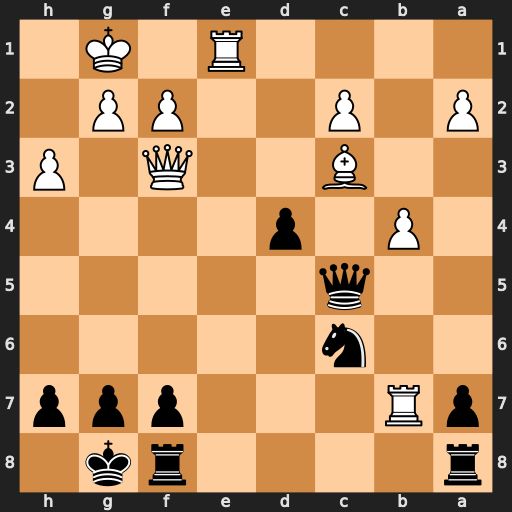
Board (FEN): r4rk1/pR3ppp/2n5/2q5/1P1p4/2B2Q1P/P1P2PP1/4R1K1
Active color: b
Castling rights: -
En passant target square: -
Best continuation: Qxc3 Qxc3 dxc3